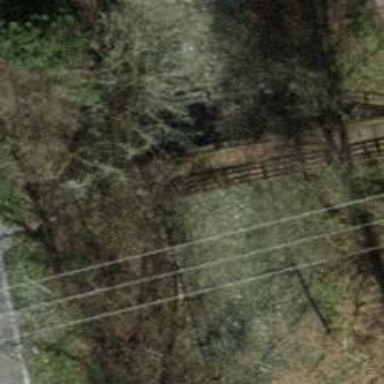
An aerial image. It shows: Pebblestone path that goes over bridge.